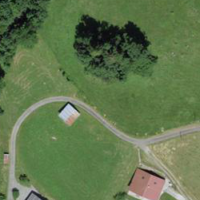
EUNIS habitat code: 24
Species observed at this site:
Tanacetum vulgare